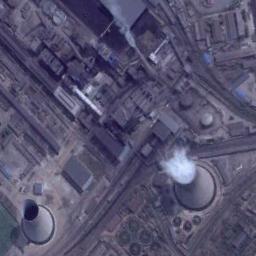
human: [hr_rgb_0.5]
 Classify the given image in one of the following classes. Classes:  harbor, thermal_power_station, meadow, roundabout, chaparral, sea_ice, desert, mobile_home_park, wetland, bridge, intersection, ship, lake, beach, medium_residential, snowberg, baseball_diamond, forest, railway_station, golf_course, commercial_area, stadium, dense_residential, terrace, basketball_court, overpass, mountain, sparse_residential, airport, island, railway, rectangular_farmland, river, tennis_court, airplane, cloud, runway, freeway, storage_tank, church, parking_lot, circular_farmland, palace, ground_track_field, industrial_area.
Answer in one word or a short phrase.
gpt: thermal_power_station